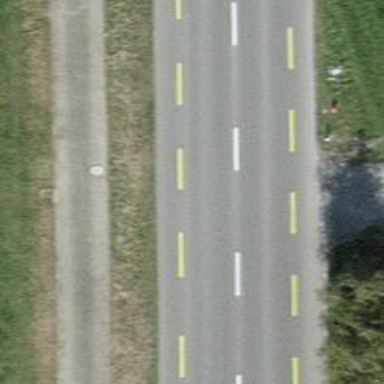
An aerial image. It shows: Secondary road with asphalt surface. It has cycle lane on both sides.